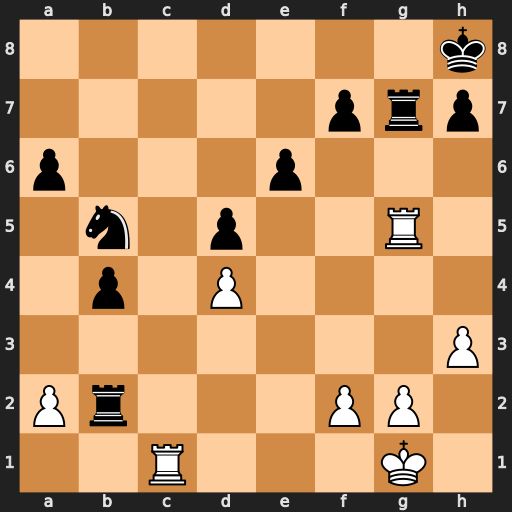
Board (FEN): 7k/5prp/p3p3/1n1p2R1/1p1P4/7P/Pr3PP1/2R3K1
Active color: w
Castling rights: -
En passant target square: -
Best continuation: Rc8+ Rg8 Rgxg8#